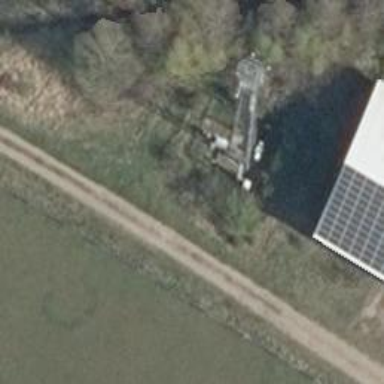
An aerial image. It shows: Man-made mast used for communication purposes.